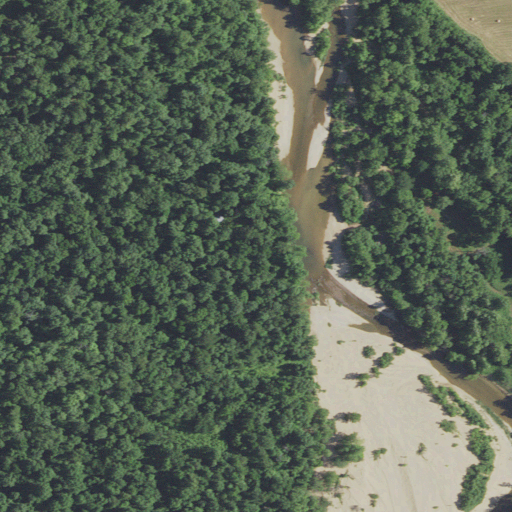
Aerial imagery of valley in Missouri named Fox Hollow containing deciduous forest, barren land, woody wetlands, grassland, pasture, and open water